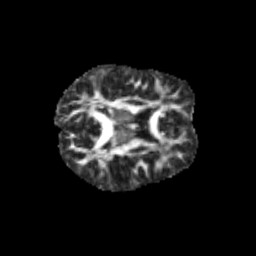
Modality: FA
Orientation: axial
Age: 11
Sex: female
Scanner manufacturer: siemens
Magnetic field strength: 3 T
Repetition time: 3.8 s
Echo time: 0.07 s